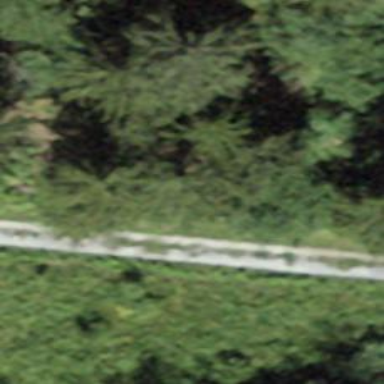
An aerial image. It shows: Dirt track road.